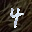
Label: 4